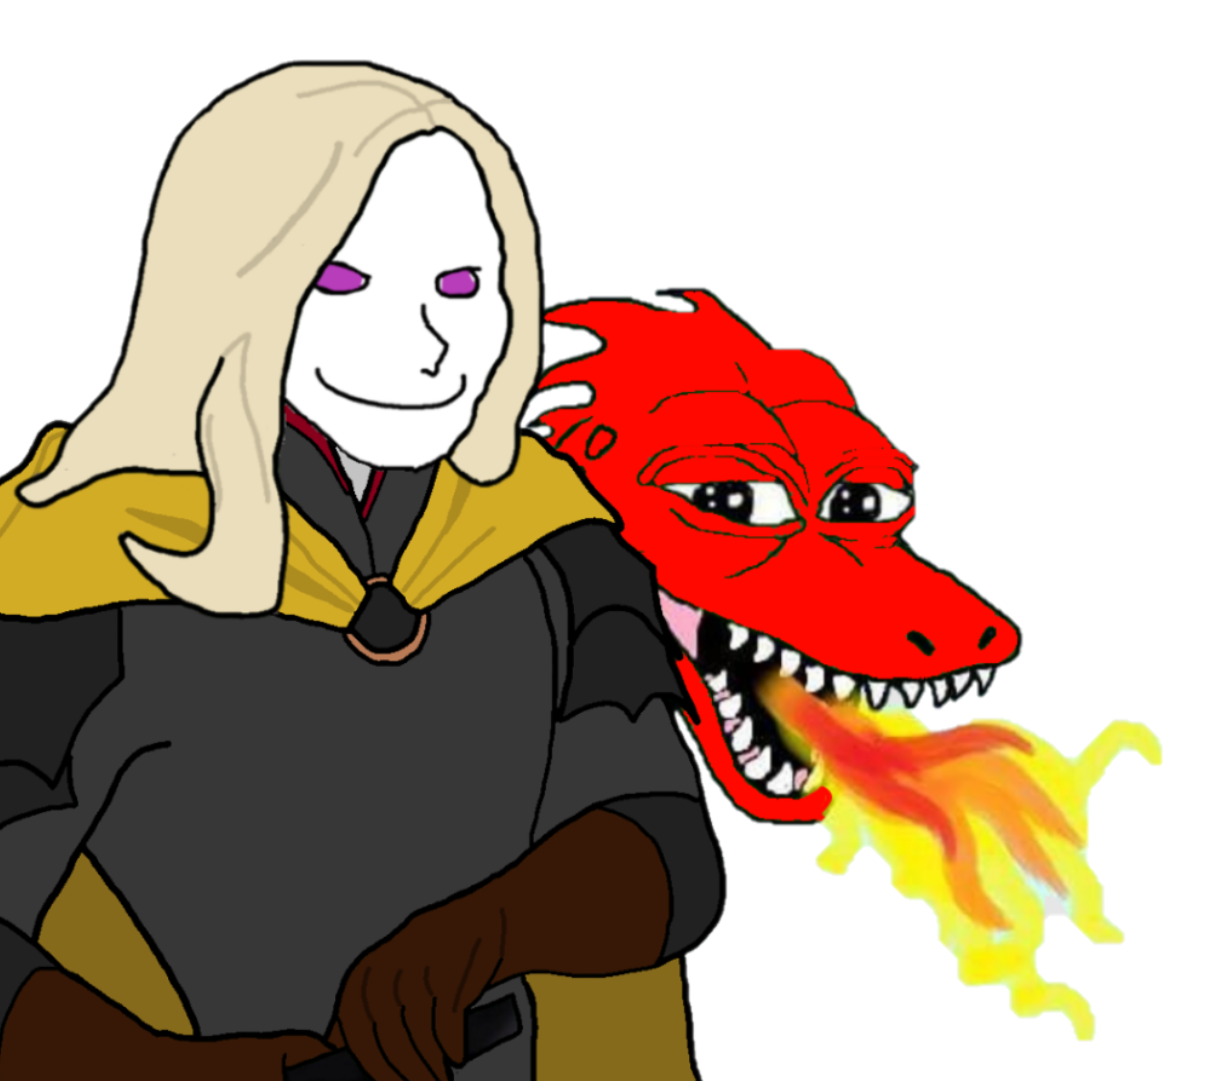
Label: 5_unsorted